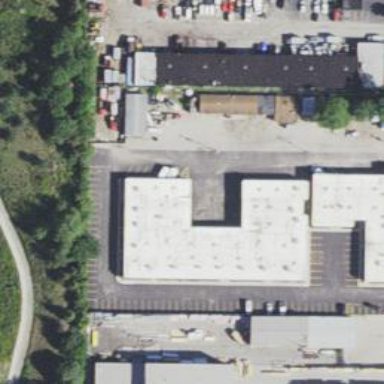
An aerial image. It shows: Commercial building.